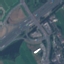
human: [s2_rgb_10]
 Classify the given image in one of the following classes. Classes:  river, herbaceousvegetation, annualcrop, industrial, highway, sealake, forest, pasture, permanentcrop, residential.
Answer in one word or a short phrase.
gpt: Highway